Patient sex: F
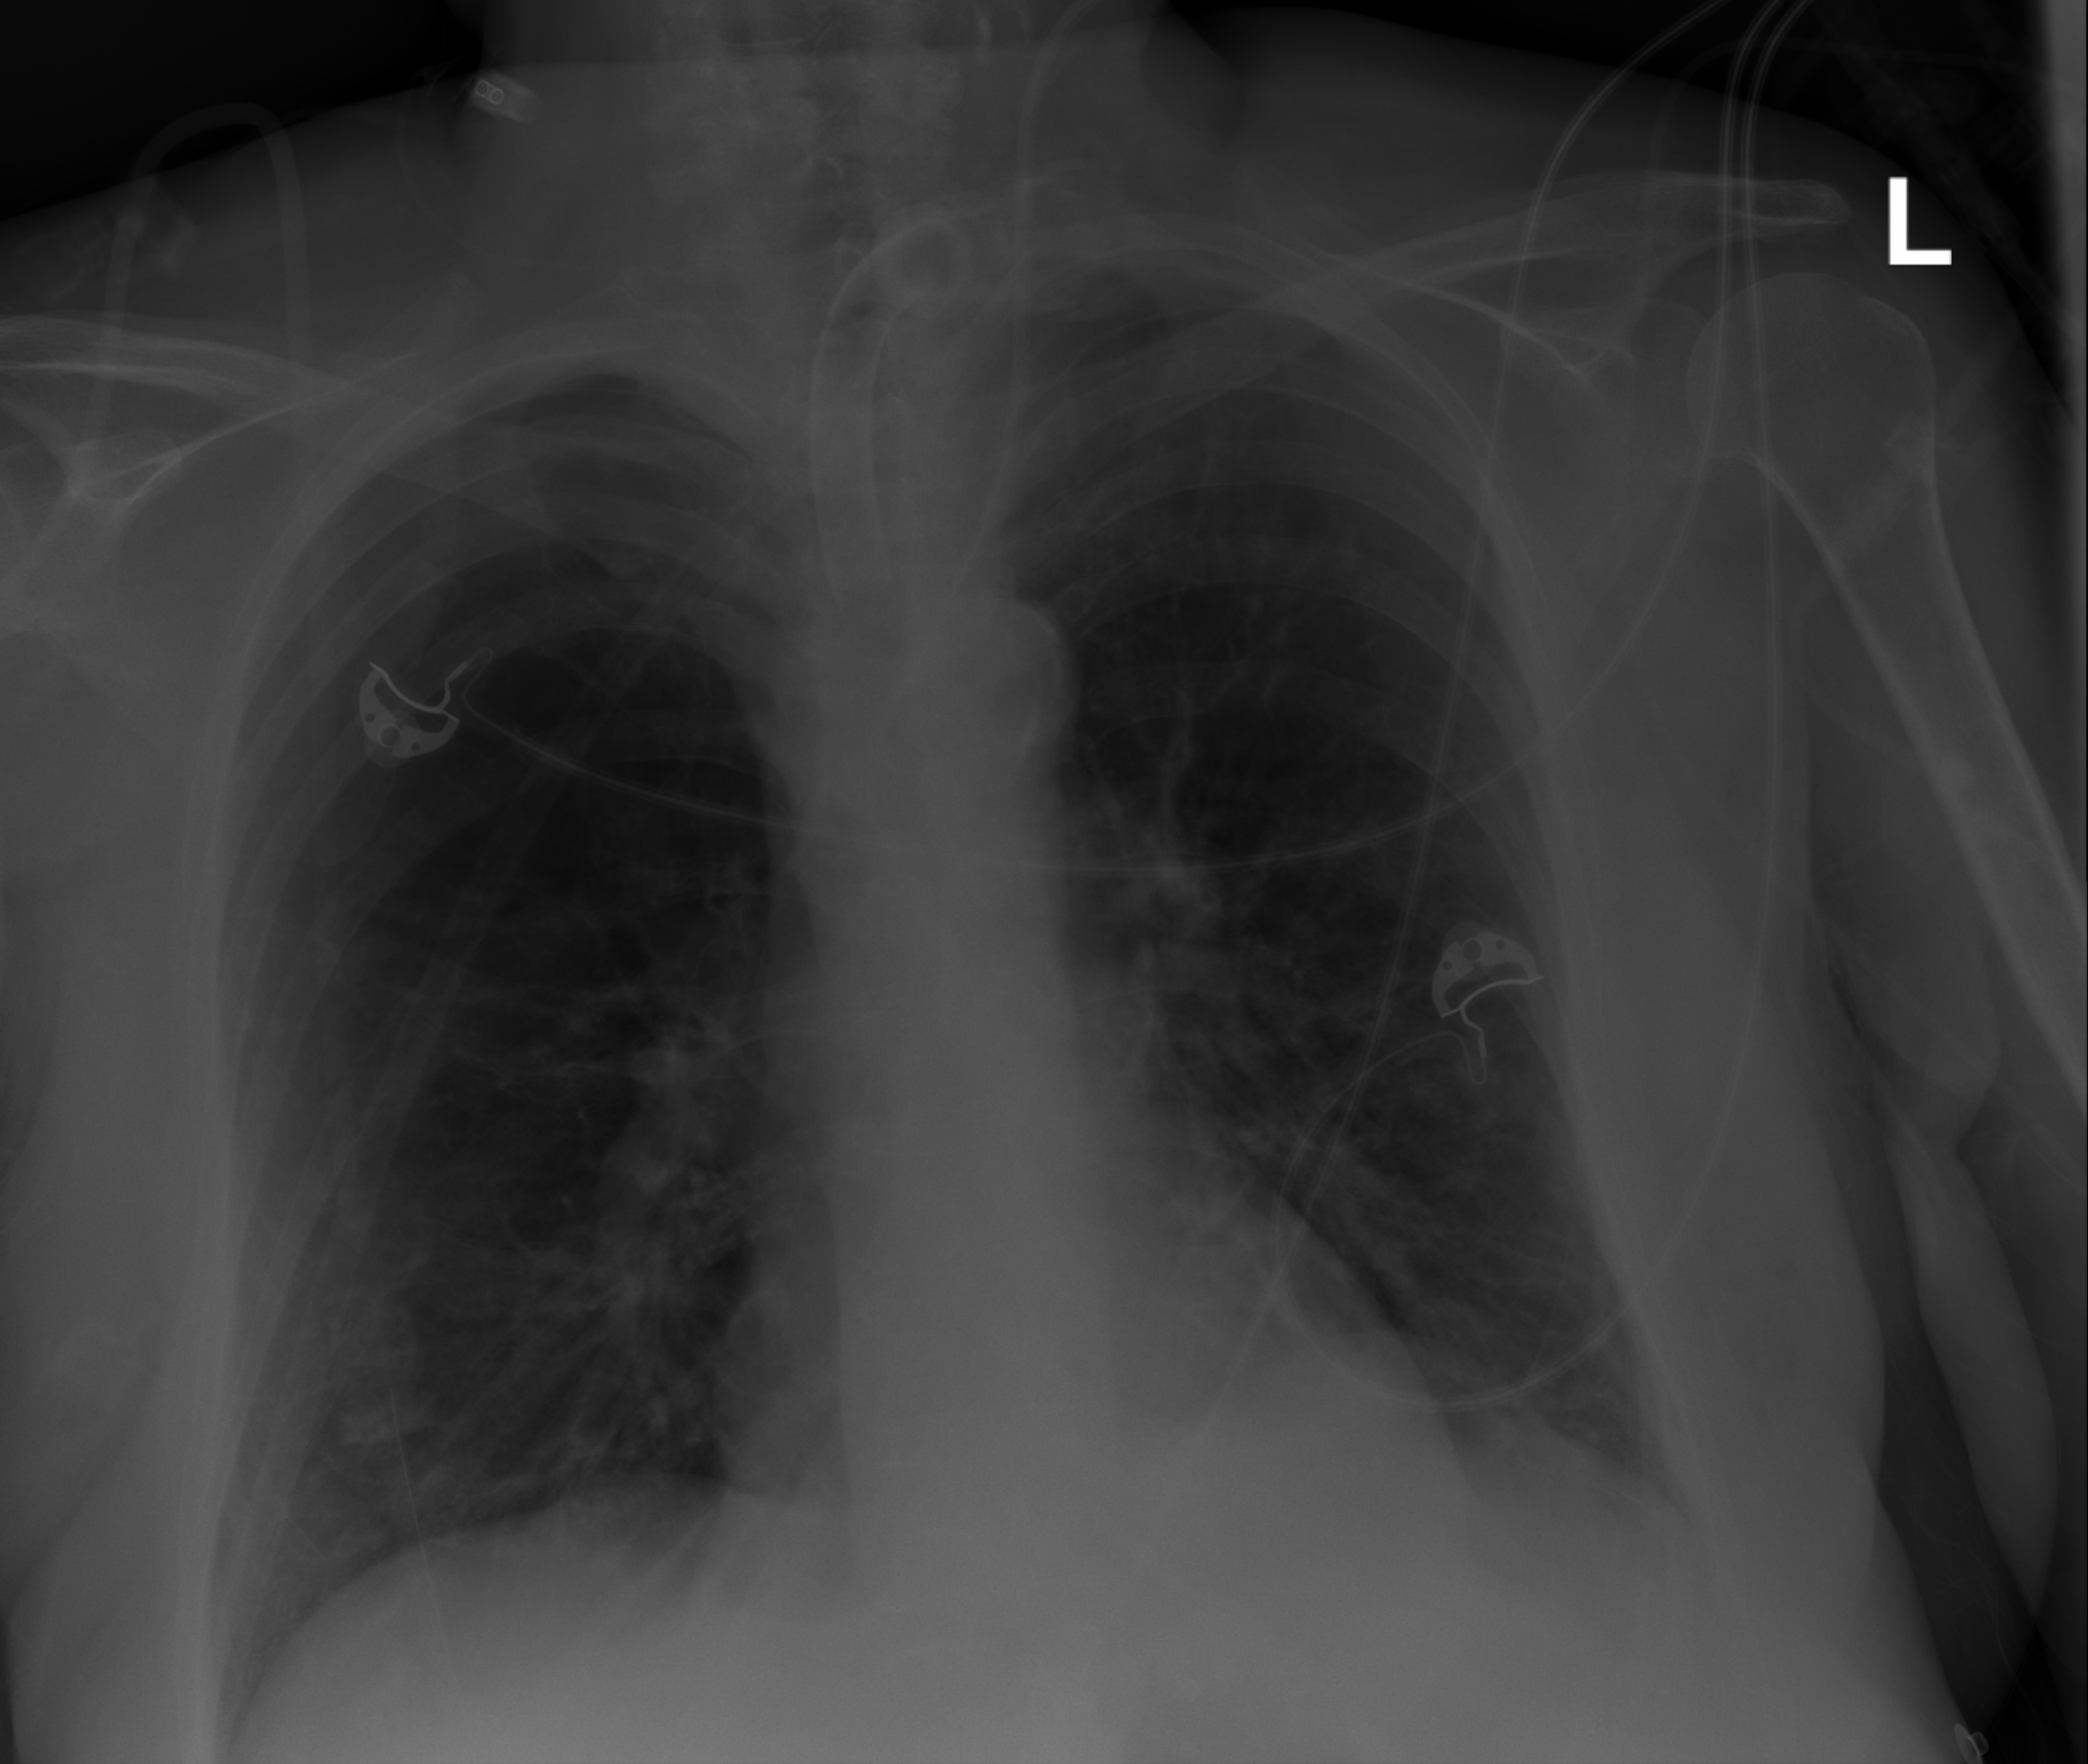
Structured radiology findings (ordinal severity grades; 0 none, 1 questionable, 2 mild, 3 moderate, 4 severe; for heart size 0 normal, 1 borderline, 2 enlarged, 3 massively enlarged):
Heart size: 0
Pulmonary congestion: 0
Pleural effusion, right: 1
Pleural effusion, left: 1
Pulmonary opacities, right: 0
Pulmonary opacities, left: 1
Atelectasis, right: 0
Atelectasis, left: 2